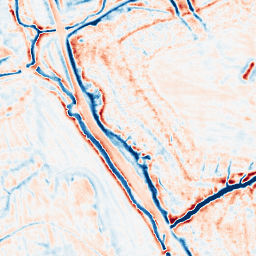
Category: edge_preserving
Decomposition family: bilateral
Decomposition parameters: d: 15
sigma_color: 50
sigma_space: 150
Upsampling method: sinc_blackman
Upsampling parameters: scale: 4
kernel_size: 8
Upsampling scale: 4